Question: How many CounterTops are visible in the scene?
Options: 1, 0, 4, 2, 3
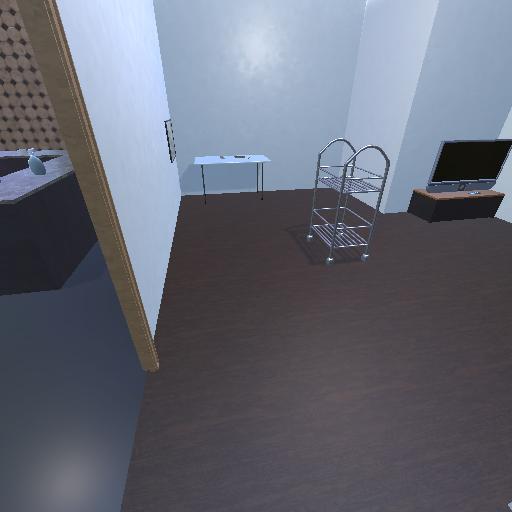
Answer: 1